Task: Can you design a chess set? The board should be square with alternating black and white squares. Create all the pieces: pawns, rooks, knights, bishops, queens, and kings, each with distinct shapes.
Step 2513:
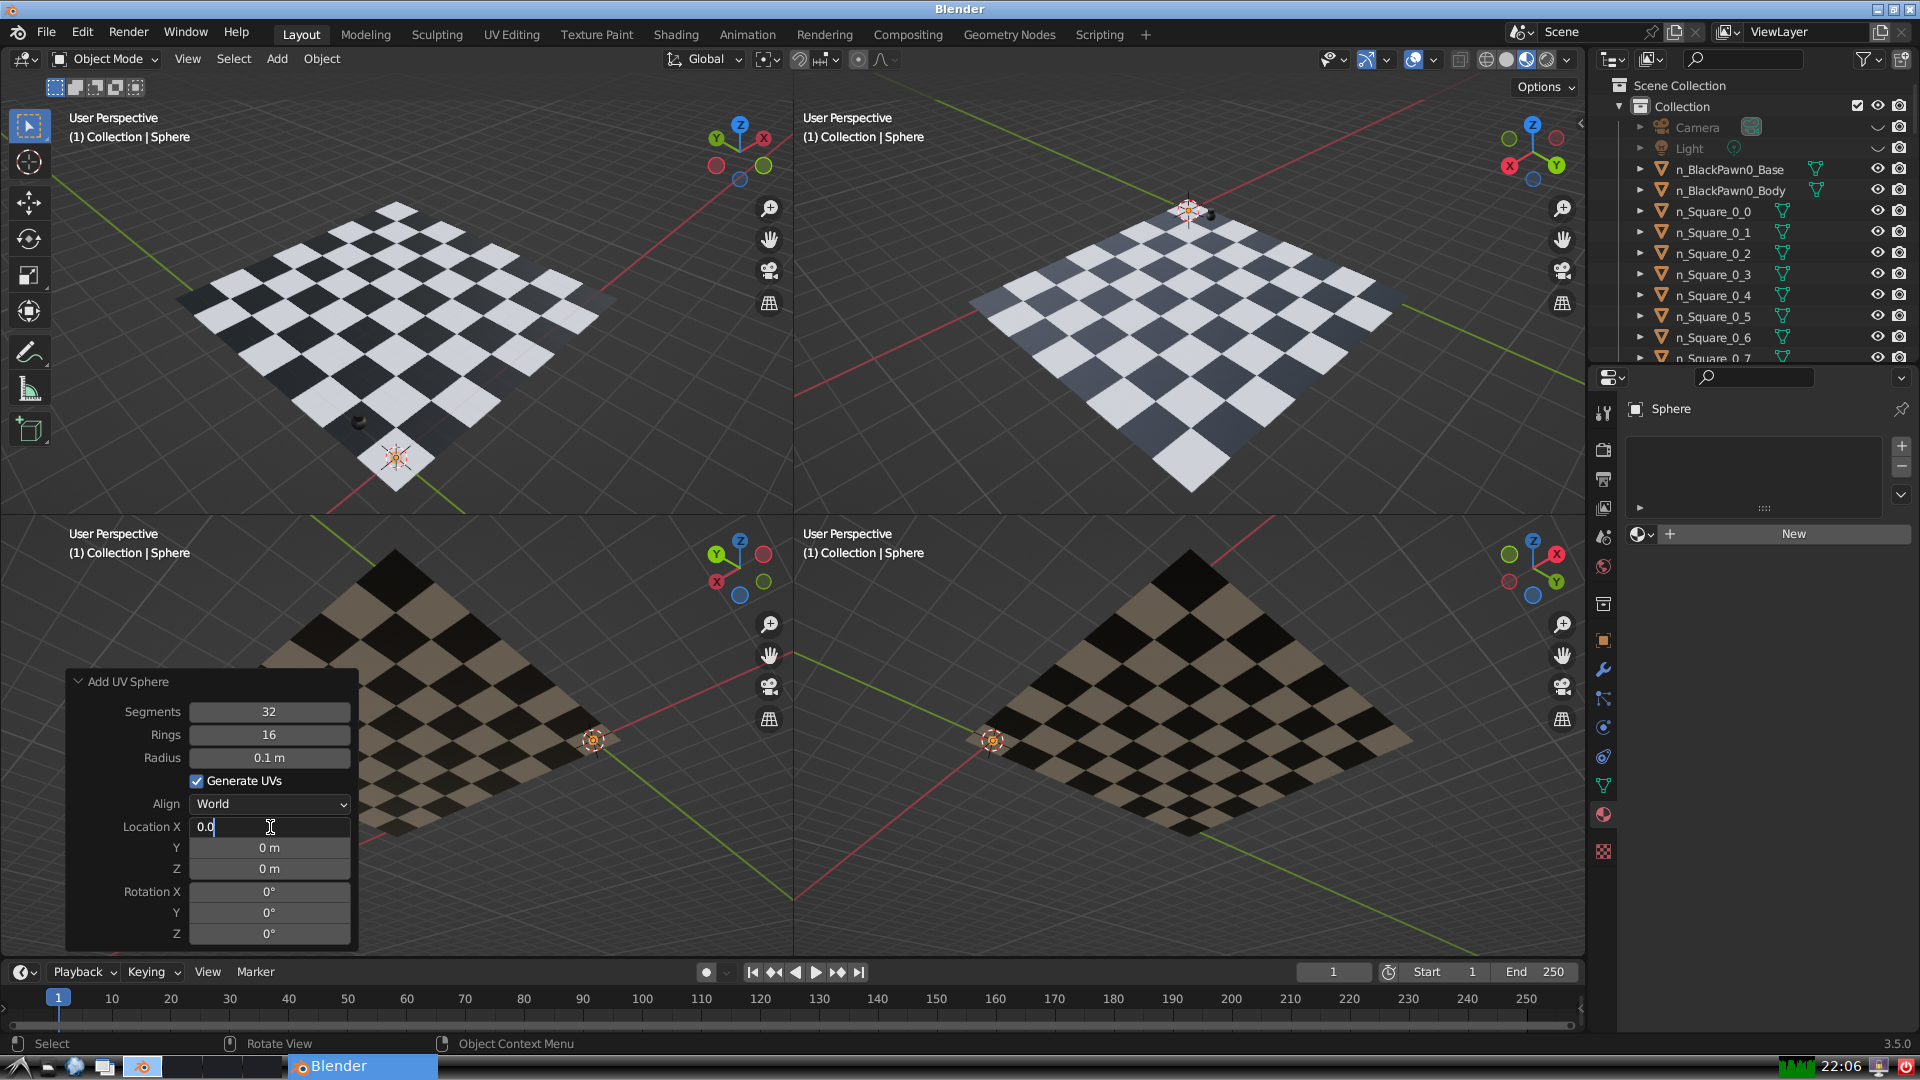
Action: {"key_press": ['Return']}